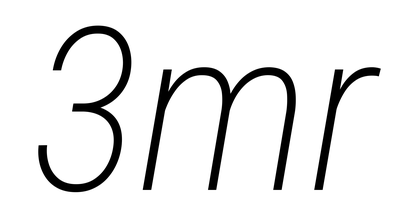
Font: Roboto-Italic_Condensed_ExtraLight_Italic